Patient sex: M
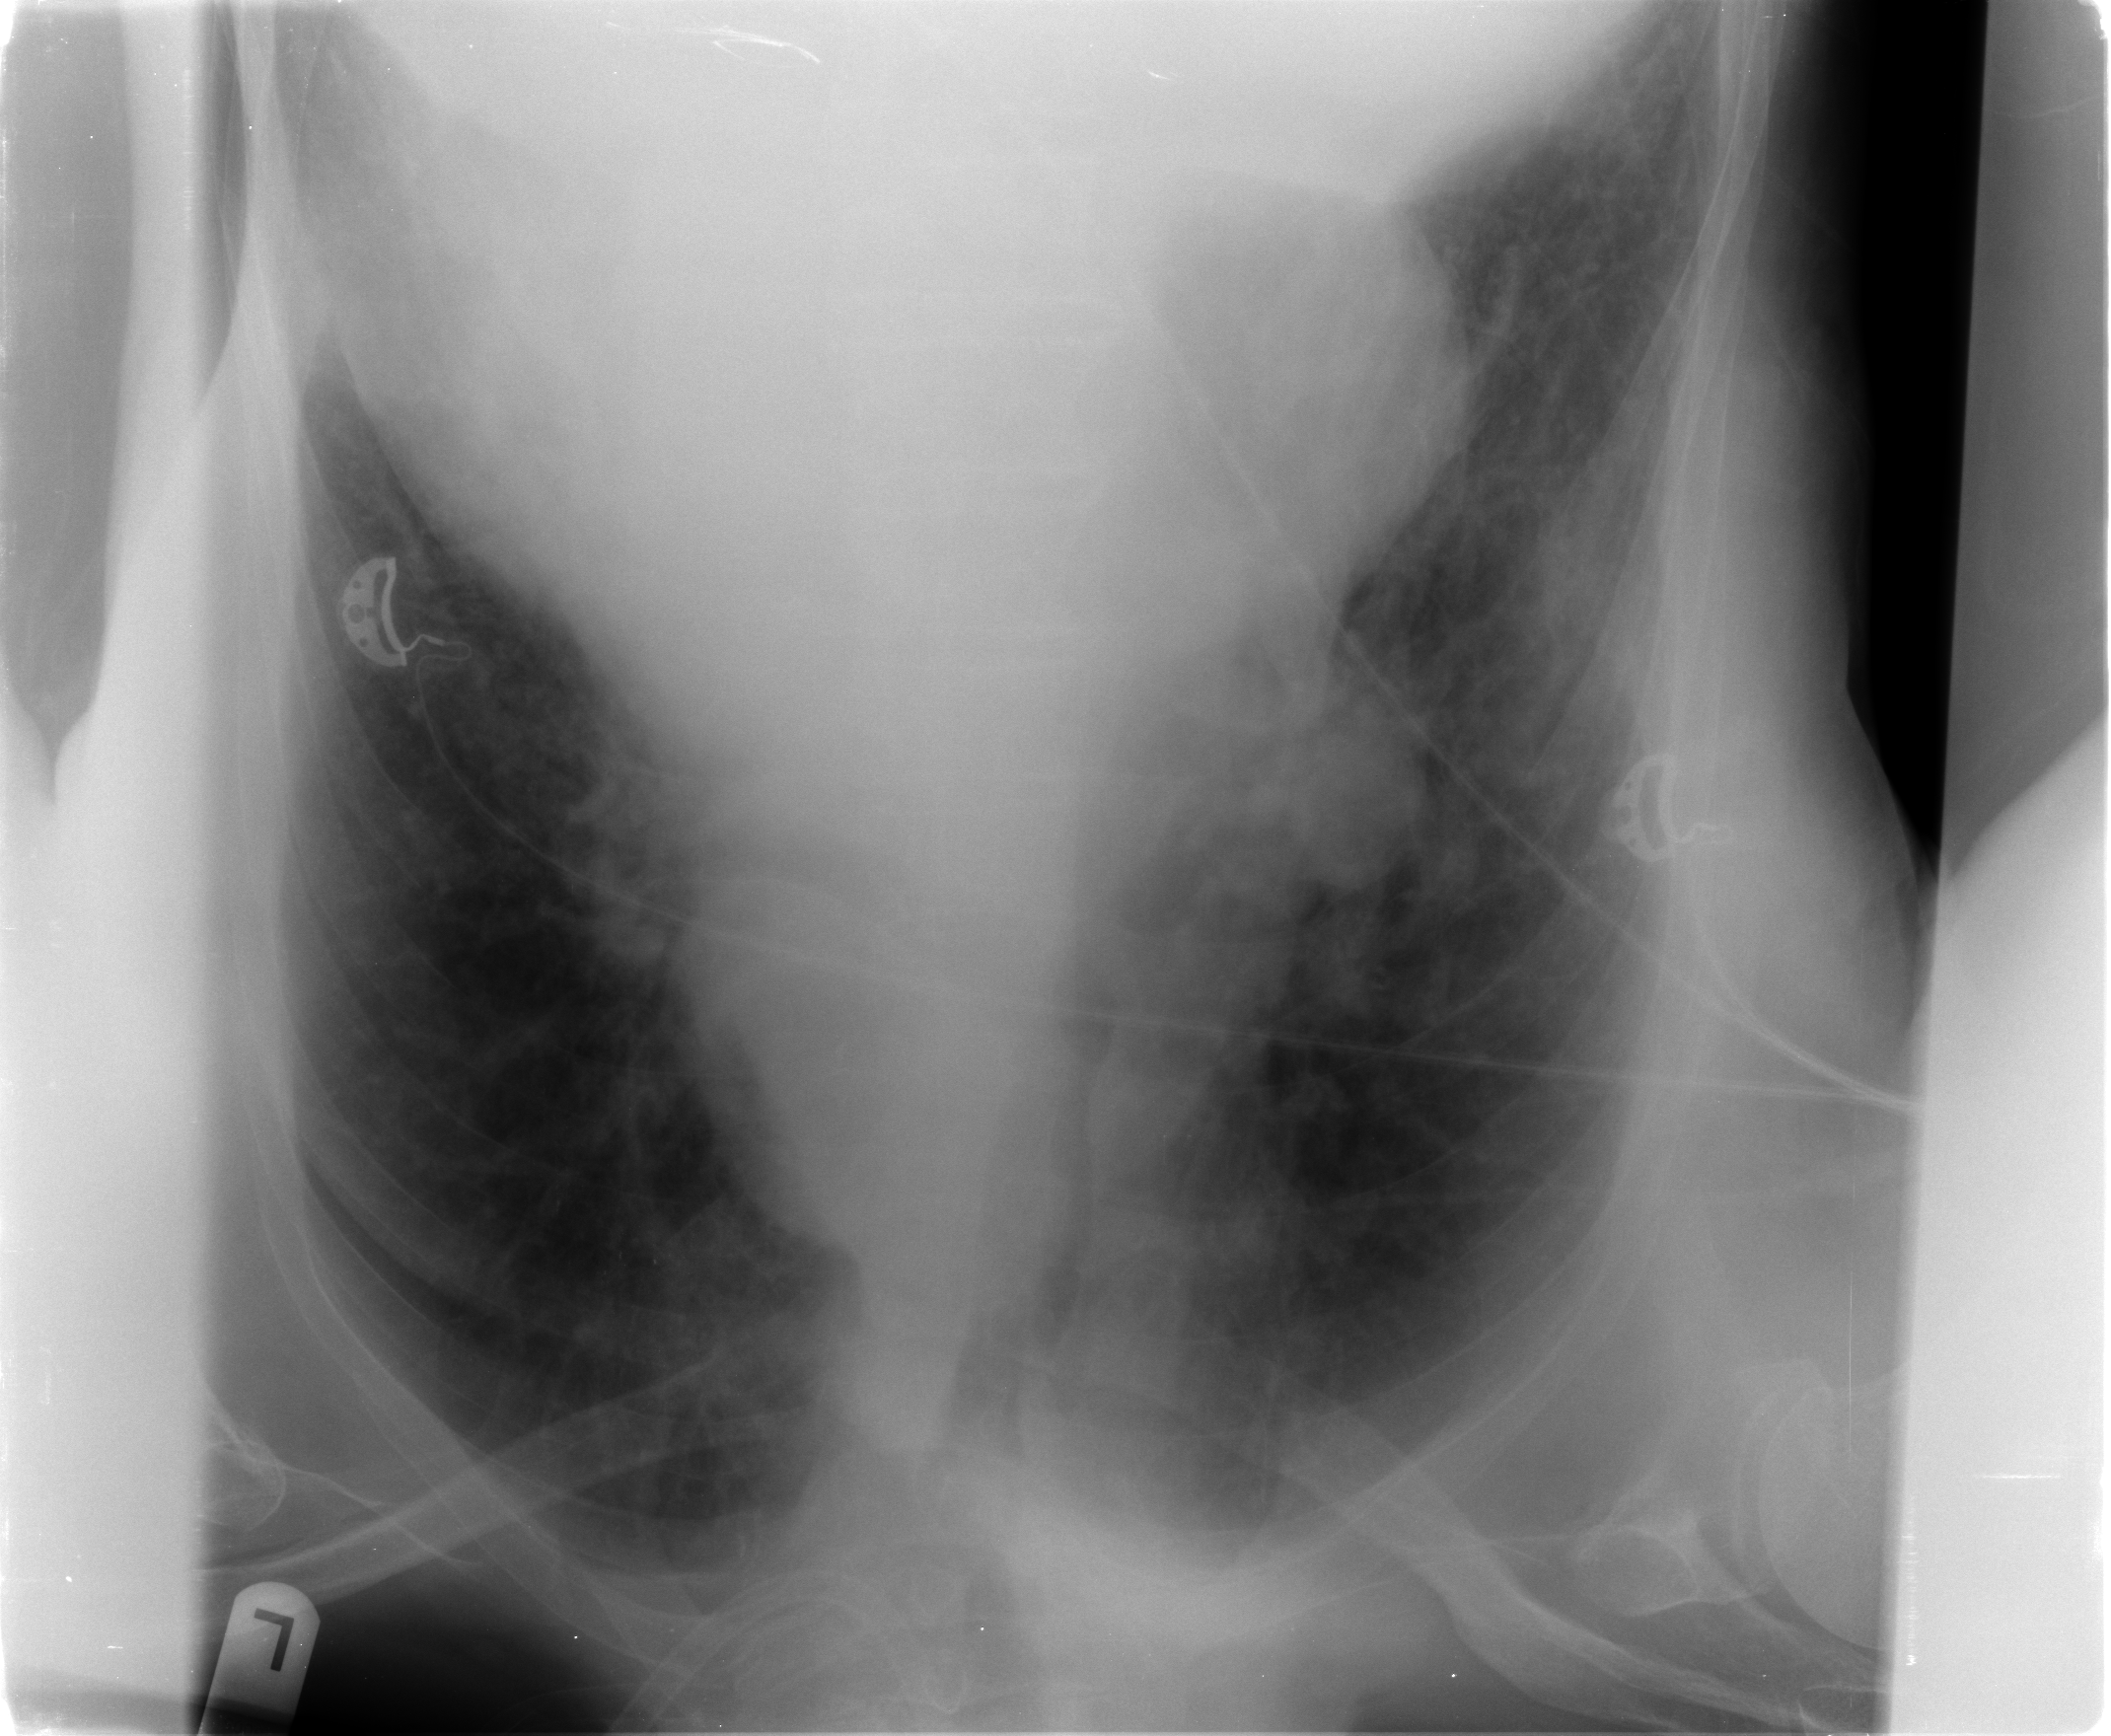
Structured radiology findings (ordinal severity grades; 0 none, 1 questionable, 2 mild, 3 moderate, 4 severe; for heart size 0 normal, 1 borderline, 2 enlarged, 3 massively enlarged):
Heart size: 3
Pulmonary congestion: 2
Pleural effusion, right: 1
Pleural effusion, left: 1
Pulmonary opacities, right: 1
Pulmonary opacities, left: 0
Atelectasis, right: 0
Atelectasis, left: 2